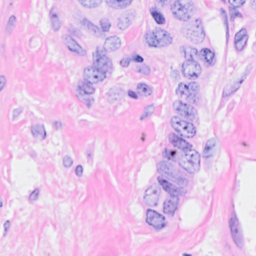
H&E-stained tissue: Breast